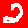
Digit: 2